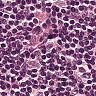
Metastatic tissue present: no